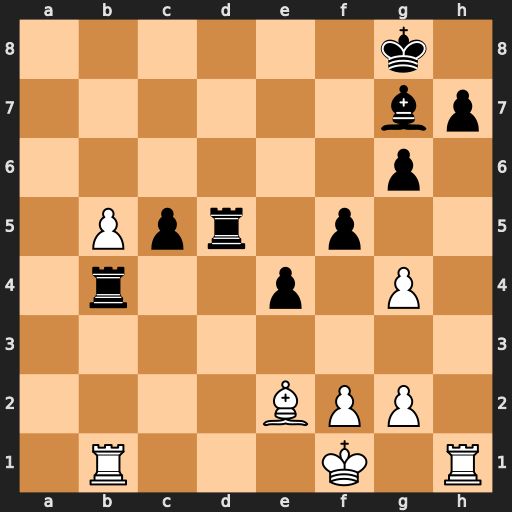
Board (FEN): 6k1/6bp/6p1/1Ppr1p2/1r2p1P1/8/4BPP1/1R3K1R
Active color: w
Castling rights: -
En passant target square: -
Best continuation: Rxb4 cxb4 Bc4